Question: I have built a simple shopping cart sample :

Those 3 lines are created via 'ng-repeat'.
My goal :
I want the yellow part to become 'red' when the relevant quantity ( red arrow) is 'more than 3'.
So here is what I did : (<URL>
'''
<div ng-repeat='item in items'>
<span ng-class='{isMoreThan3: IsMoreThan3()}'>{{item.title }}</span>
<input ng-model='item.quantity'>
...
</div>
'''
Where 'IsMoreThan3' is a function which :
'$scope.IsMoreThan3=function (){return $scope.item.quantity>3;};'
Where
'''
.isMoreThan3
{
color:red;
}
'''
but it doesn't work.
How can I fix my controller code to yield the right value for the model ?
How can the controller , know the current 'item.quantity' ?
nb
I know that I can put the logic into the markup But I don't want that. I want the controller to return a 'true/false' value.
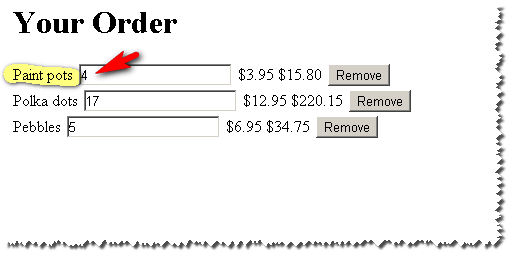
Answer: Try:
'''
<span ng-class='{isMoreThan3: IsMoreThan3(item)}'>{{item.title }}</span>
'''
JS:
'''
$scope.IsMoreThan3=function (item){
return item.quantity>3;
};
'''
The reason is 'ng-repeat' will create , accessing '$scope.item' will not access the current item in the loop